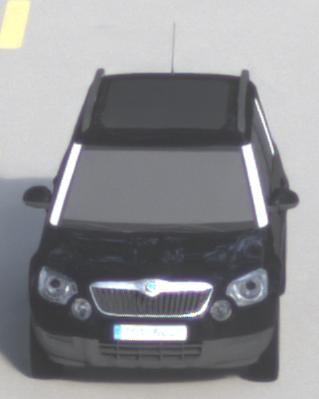
Make: Skoda
Model: Yeti 1.2 TSI
Detailed model: Yeti
Model produced from: 2009/11
Model produced until: 2011/10
Doors: 5
Color: black
Road condition: dry road
Daytime: morning or afternoon
Contrast: low contrast